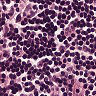
Metastatic tissue present: no